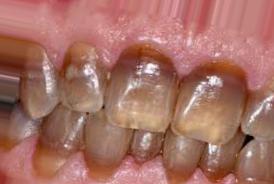
Condition: Tooth Discoloration